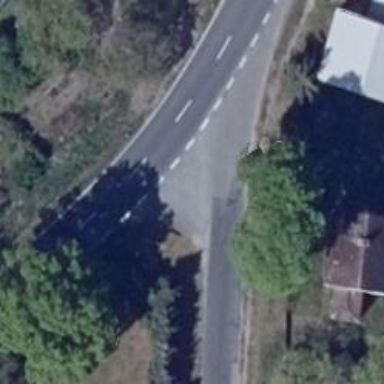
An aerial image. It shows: Secondary road with asphalt surface.